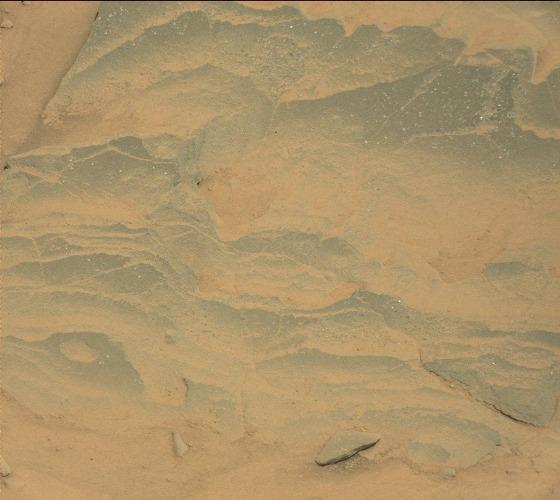
Terrain classes present: Bedrock, Gravel / Sand / Soil, Rock